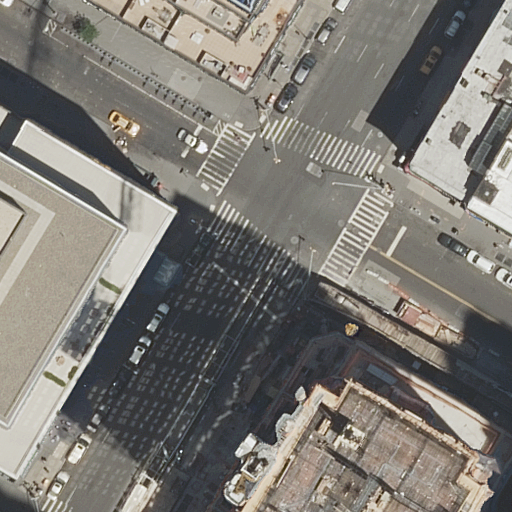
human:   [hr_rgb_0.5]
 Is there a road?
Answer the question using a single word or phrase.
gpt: yes

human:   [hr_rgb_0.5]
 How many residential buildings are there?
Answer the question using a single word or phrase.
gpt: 5

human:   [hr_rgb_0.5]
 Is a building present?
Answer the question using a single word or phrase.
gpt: yes

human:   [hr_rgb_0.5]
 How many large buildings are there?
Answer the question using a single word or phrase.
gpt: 4

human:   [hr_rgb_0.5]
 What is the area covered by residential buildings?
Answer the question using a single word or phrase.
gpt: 4170m2

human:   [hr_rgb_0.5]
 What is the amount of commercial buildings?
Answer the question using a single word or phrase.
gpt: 0

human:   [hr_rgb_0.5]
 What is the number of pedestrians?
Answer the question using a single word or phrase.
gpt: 1

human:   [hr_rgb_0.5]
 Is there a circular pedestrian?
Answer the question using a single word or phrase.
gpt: no

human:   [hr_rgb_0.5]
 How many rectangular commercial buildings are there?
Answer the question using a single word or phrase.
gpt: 0

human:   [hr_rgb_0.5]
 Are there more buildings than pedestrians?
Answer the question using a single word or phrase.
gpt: yes

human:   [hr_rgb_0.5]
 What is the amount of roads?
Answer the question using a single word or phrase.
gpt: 16

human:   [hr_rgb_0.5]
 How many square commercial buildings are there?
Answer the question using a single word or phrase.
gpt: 0

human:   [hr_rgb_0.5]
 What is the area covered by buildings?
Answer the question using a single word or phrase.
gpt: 4170m2

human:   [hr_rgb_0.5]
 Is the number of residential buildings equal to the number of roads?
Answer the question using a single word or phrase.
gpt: no

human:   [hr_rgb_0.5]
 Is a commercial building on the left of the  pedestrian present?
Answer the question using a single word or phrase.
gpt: no

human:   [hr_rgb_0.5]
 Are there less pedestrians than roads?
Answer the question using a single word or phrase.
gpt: yes

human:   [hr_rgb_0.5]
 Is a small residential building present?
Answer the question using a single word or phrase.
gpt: yes

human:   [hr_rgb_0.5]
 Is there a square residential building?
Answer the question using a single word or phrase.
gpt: no

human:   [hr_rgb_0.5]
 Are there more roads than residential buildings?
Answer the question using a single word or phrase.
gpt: yes

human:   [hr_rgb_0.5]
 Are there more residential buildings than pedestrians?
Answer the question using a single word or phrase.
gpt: yes

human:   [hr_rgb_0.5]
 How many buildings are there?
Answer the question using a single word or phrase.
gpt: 5

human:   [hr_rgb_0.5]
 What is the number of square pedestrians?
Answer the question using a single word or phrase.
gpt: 0

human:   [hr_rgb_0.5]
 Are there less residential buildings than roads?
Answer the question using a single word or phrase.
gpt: yes

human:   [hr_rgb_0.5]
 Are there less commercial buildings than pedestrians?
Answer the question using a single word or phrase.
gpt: yes

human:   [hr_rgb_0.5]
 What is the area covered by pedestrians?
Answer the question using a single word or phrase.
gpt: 628m2

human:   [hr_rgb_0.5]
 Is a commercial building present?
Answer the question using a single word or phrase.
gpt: no

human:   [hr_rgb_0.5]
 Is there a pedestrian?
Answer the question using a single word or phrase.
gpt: yes

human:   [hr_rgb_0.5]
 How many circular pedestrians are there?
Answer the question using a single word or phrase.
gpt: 0

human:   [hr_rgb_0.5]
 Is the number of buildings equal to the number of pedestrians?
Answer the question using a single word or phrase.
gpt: no

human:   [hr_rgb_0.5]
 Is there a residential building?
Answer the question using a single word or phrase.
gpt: yes

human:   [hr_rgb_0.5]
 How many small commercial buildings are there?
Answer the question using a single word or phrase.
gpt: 0

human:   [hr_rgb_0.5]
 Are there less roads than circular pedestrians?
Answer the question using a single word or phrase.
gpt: no

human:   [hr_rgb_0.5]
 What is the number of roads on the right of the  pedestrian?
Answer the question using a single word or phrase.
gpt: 0

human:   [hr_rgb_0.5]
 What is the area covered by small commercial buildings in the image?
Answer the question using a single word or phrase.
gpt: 0m2

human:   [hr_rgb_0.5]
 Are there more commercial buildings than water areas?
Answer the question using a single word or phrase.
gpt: no

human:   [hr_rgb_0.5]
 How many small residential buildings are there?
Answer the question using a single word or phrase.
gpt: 1

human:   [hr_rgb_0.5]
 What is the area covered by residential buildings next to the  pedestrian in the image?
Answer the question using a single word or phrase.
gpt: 4170m2

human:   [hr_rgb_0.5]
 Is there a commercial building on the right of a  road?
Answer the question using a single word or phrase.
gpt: no

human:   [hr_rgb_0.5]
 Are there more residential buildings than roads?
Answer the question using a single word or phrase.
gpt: no

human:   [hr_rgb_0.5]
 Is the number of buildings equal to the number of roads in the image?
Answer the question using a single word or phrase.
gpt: no

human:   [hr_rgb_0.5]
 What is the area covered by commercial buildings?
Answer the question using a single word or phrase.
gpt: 0m2

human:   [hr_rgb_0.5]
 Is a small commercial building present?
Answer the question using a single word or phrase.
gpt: no

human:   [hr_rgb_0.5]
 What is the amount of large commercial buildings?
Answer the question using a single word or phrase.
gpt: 0

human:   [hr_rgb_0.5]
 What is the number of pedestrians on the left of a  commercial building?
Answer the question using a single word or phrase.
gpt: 0

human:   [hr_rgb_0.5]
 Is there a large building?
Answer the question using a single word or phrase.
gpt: yes

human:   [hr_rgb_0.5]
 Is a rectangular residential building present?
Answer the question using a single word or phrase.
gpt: yes

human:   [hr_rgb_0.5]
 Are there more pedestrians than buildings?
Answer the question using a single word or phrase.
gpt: no

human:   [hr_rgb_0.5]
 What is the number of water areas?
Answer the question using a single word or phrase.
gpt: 0

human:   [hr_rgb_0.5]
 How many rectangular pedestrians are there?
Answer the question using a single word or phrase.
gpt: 0

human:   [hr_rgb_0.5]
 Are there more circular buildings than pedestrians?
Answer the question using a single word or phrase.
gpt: no

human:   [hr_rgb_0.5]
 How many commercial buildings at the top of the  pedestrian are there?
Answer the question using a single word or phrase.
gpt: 0

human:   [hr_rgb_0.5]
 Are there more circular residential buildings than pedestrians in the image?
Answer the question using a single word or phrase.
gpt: no

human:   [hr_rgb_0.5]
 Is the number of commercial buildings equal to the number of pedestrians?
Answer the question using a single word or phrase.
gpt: no

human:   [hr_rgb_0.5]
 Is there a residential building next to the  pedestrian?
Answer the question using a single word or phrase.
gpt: yes

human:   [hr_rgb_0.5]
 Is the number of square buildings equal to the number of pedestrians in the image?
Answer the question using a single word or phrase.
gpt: no

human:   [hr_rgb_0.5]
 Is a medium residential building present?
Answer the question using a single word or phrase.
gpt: no

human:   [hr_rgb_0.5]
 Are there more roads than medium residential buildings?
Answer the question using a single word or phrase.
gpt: yes

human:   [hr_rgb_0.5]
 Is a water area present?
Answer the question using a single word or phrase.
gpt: no

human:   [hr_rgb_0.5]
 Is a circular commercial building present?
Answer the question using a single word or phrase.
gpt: no

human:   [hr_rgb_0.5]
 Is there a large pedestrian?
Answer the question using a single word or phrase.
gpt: yes

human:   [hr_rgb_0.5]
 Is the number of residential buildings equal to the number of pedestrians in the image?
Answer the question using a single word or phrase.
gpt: no

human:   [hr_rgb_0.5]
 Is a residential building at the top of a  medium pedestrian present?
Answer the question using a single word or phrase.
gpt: no

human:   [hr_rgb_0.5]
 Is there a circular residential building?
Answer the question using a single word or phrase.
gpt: no

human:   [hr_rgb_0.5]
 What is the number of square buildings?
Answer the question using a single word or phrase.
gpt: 0